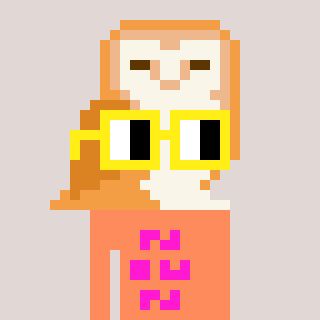
a pixel art character with square yellow glasses, a owl-shaped head and a peachy-colored body on a warm background